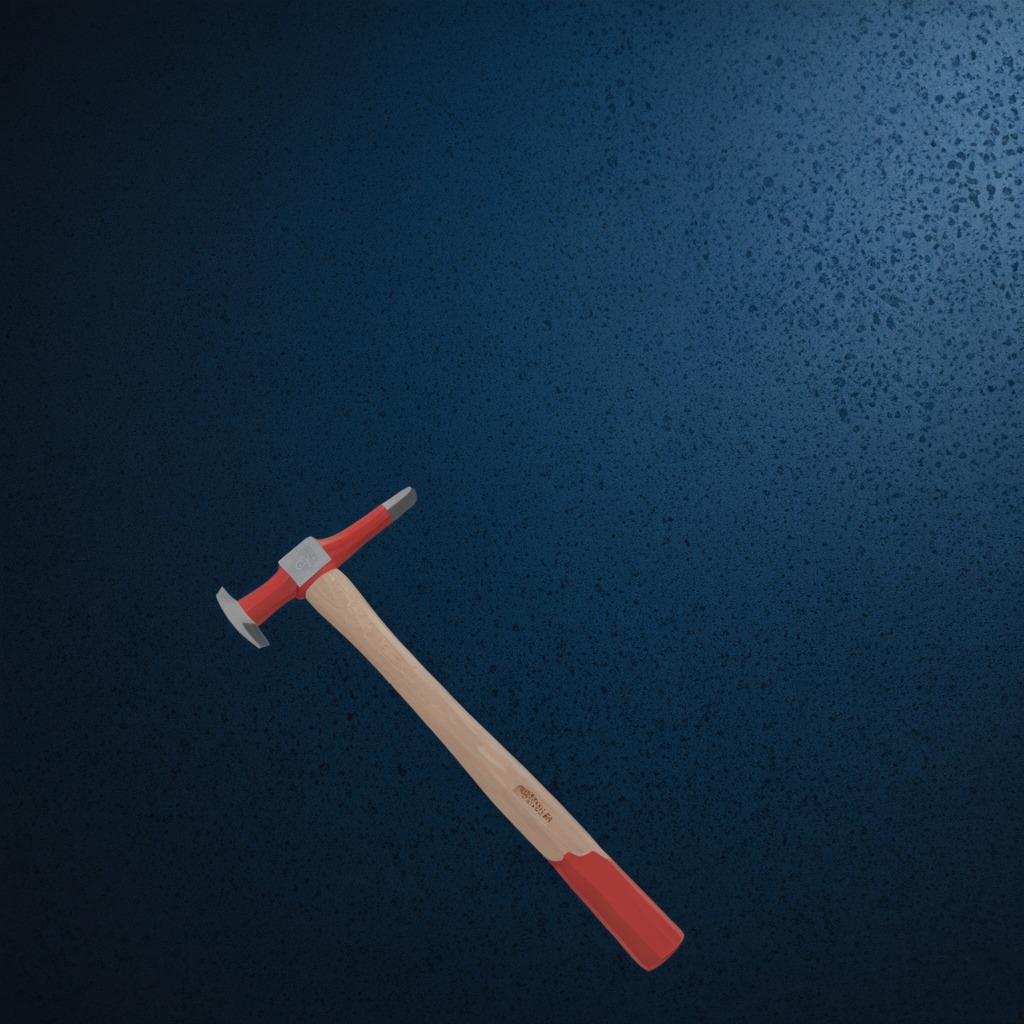
A hammer lies on a clean granite tabletop covered with a blue rubber mat inside a workshop at night dim ambient light soft shadows worn but beneath the mat.